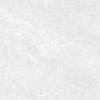
Label: no_change